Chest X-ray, PA view. Patient: 56 years old, sex M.
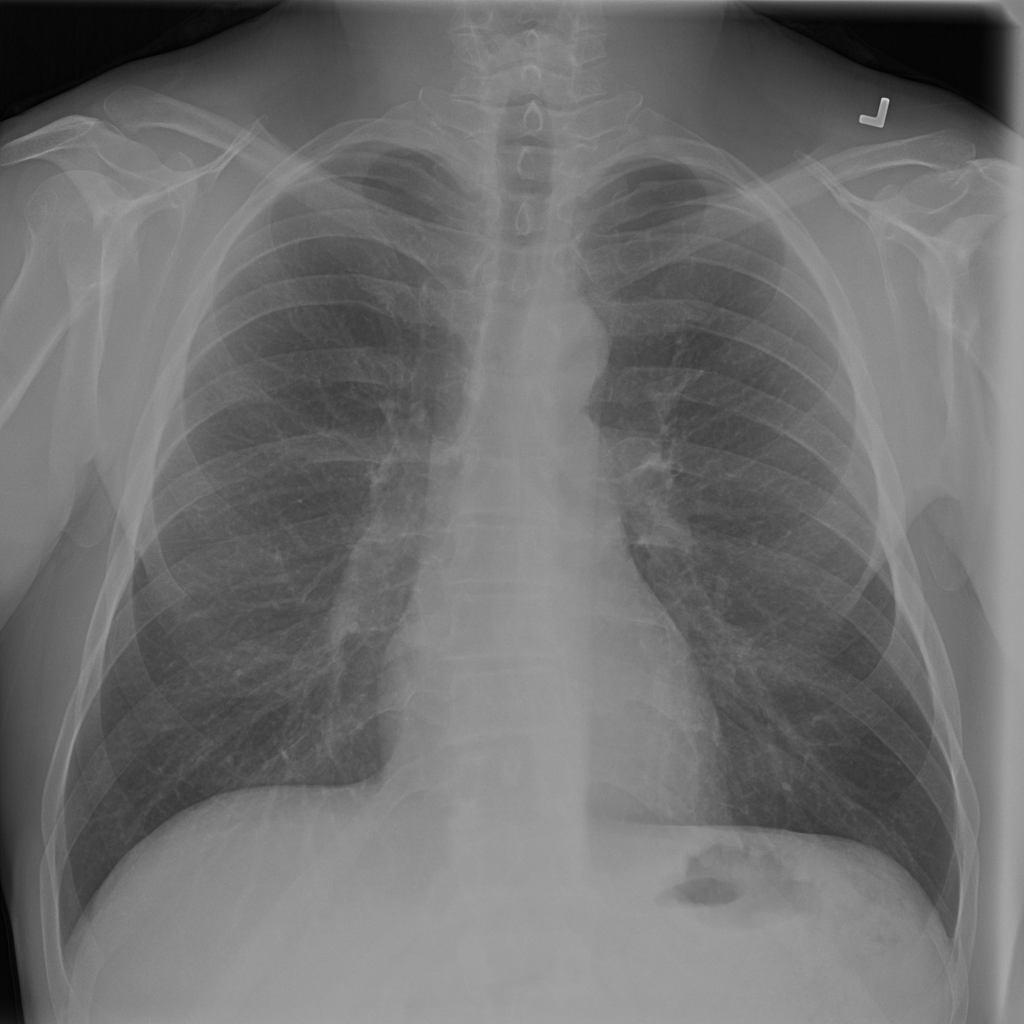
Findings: No Finding